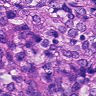
Metastatic tissue present: yes